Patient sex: M
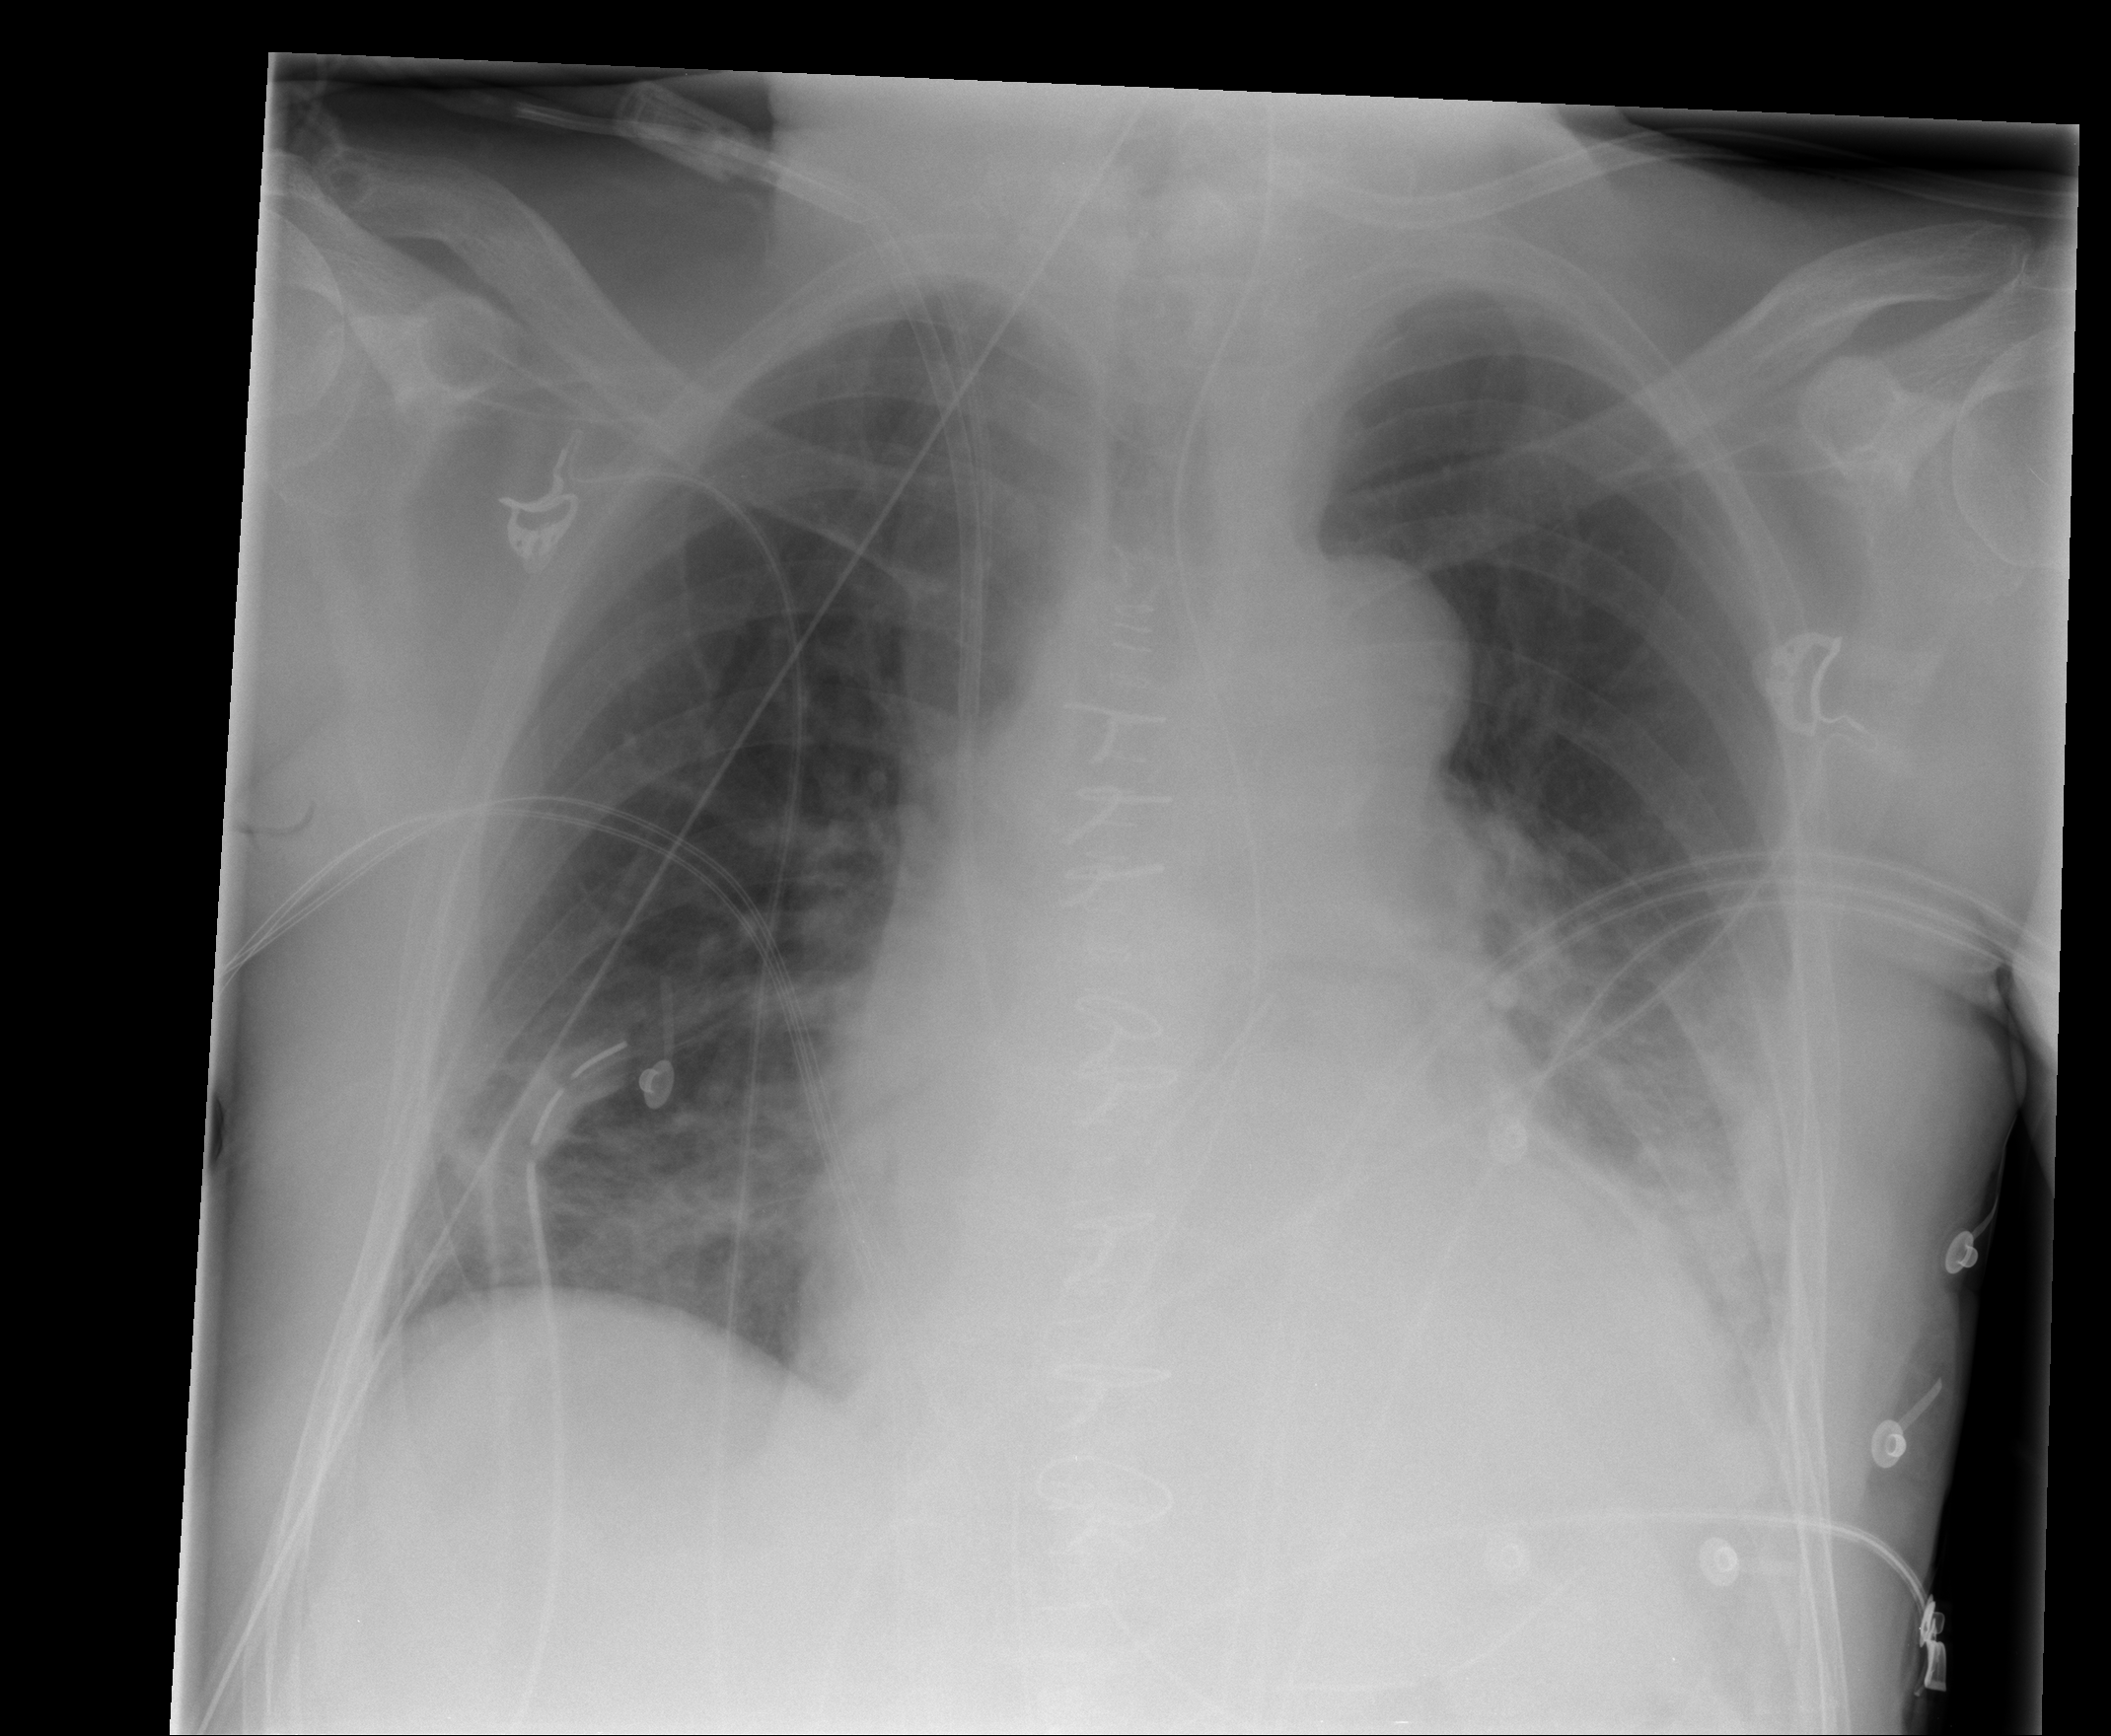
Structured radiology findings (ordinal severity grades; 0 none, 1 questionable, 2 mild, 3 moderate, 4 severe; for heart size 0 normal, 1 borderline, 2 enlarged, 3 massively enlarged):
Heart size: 2
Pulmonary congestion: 0
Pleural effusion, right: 0
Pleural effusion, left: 2
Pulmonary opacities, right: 1
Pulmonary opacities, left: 2
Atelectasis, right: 2
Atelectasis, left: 2